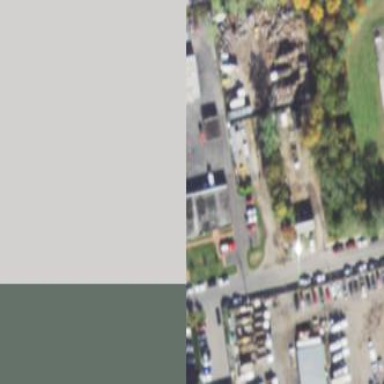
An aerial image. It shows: Commercial building.